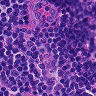
Metastatic tissue present: no